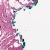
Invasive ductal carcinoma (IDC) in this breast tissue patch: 0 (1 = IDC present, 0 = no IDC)